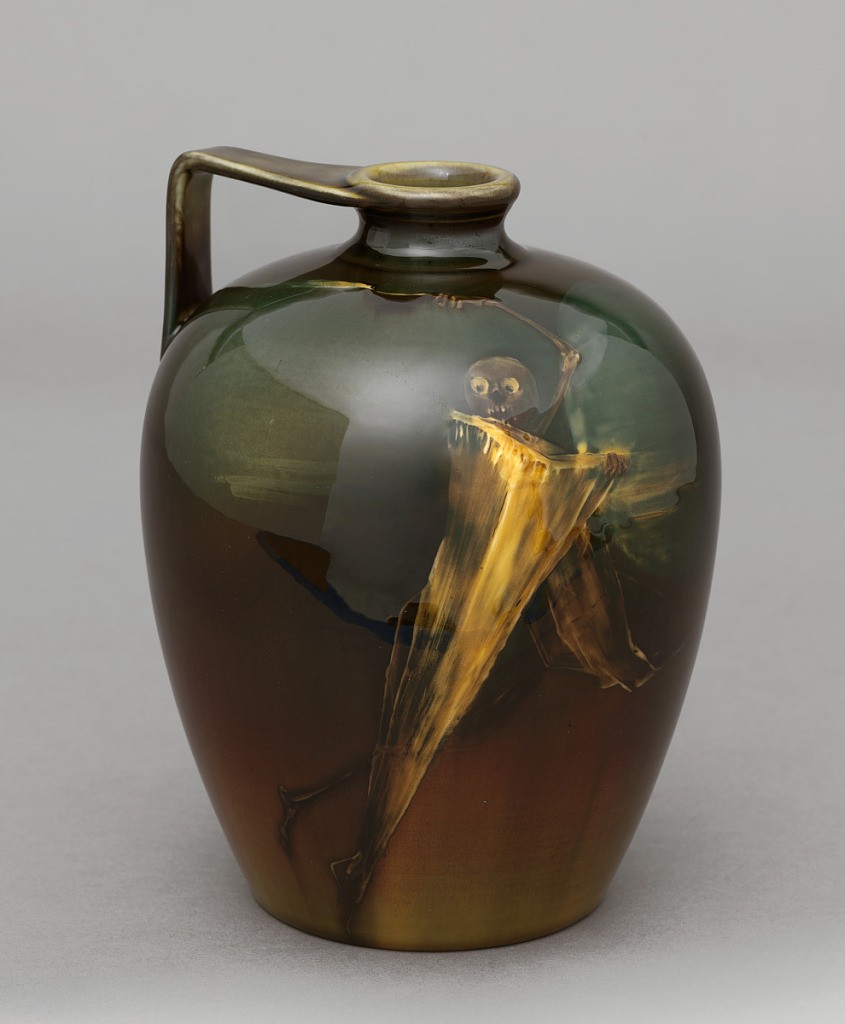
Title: Jug
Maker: William Watts Taylor, American, 1847-1913
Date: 1891
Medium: earthenware
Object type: jug
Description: Gray-green earthenware, thrown, applied handle. Decorated with ghostly skeleton figure in a shroud, one arm upraised and holding a burning lamp. Figure in shades of ocher, pale brown, dark brown, and green. Background shaded in ochers, browns, and dark green. Exterior: glaze; yellow with aventurine effects.